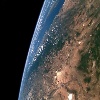
Label: land